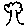
Label: tree